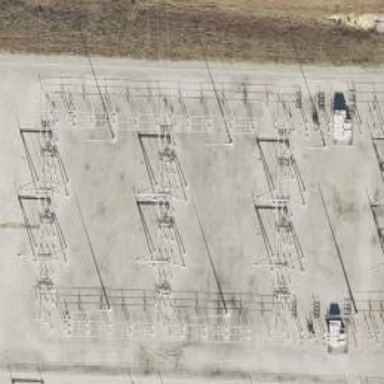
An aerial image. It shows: Switch used for power control.